Aerial crown-view tile of a tropical tree (Barro Colorado Island, Panama), acquired 20240716:
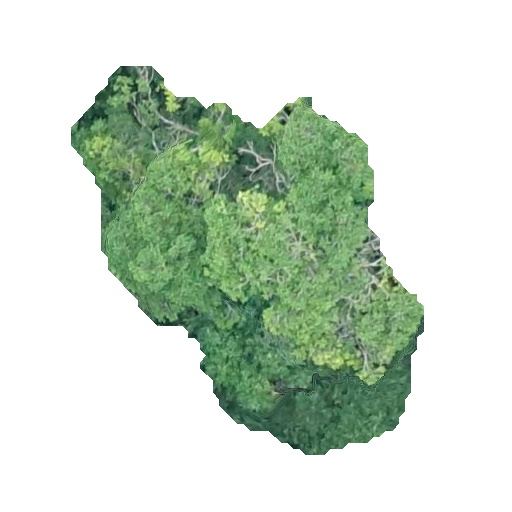
Species: Astronium graveolens
GBIF accepted scientific name: Astronium graveolens
Crown area: 131.108 m²